Field crop: maize
Growth stage: 2
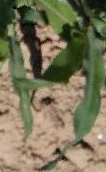
Species: maize